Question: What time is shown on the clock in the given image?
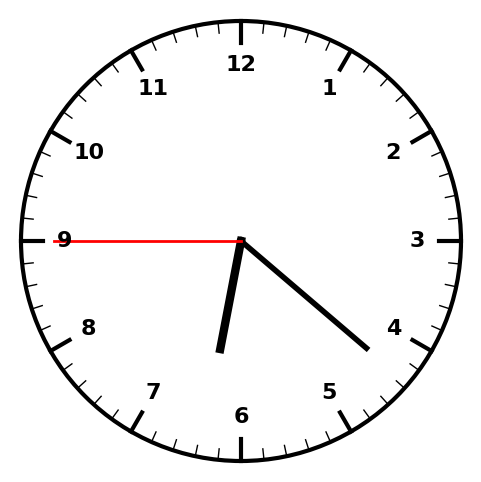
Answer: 06:21:45